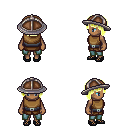
a pixel art fantasy rpg character, female body template, human, dark skin, leather chest armor, teal pants, gold pageboy hairstyle, chain helm, ghillies, four views (front, back, left, right), 2x2 character sprite sheet, small pixel art, hard edges, no anti-aliasing